Question: I wish to ask if anybody out there knows how to partition an image into 8 different rows and 1 column? I have tried using mat2cell() and using the demo on their wiki as a reference, I tried partitioning the image into 8 rows, however not all image partition rows are displayed.
If you see the image below, 2, 4, 6, 8 is not displayed. I am also not sure why is it of 16 blocks.

Can somebody help me check my code? I am not really used to the MatLab syntax and language. I trying my best to understand now.
My code for splitting the blocks are as follows:
'''
blockSizeR = 50; % Rows in block.
blockSizeC = 512; % Columns in block.
wholeBlockRows = floor(rows / blockSizeR);
blockVectorR = [blockSizeR * ones(1, wholeBlockRows), rem(rows, blockSizeR)];
wholeBlockCols = floor(columns / blockSizeC);
blockVectorC = [blockSizeC * ones(1, wholeBlockCols), rem(columns, blockSizeC)];
if numberOfColorBands > 1
% It's a color image.
ca = mat2cell(rgbImage, blockVectorR, blockVectorC, numberOfColorBands);
else
ca = mat2cell(rgbImage, blockVectorR, blockVectorC);
end
% Now display all the blocks.
plotIndex = 1;
numPlotsR = size(ca, 1);
numPlotsC = size(ca, 2);
for r = 1 : numPlotsR
for c = 1 : numPlotsC
fprintf('plotindex = %d, c=%d, r=%d
', plotIndex, c, r);
% Specify the location for display of the image.
subplot(numPlotsR, 1, plotIndex);
% Extract the numerical array out of the cell
% just for tutorial purposes.
rgbBlock = ca{r,c};
imshow(rgbBlock); % Could call imshow(ca{r,c}) if you wanted to.
[rowsB columnsB numberOfColorBandsB] = size(rgbBlock);
% Make the caption the block number.
caption = sprintf('Block #%d of %d
%d rows by %d columns', ...
plotIndex, numPlotsR*numPlotsC, rowsB, columnsB);
title(caption);
drawnow;
% Increment the subplot to the next location.
plotIndex = plotIndex + 1;
end
end
'''
I am new to MatLab, so is there is a simpler method to do this that I missed out, please do suggest or better still, if there are references that I can refer to. Many thanks (:
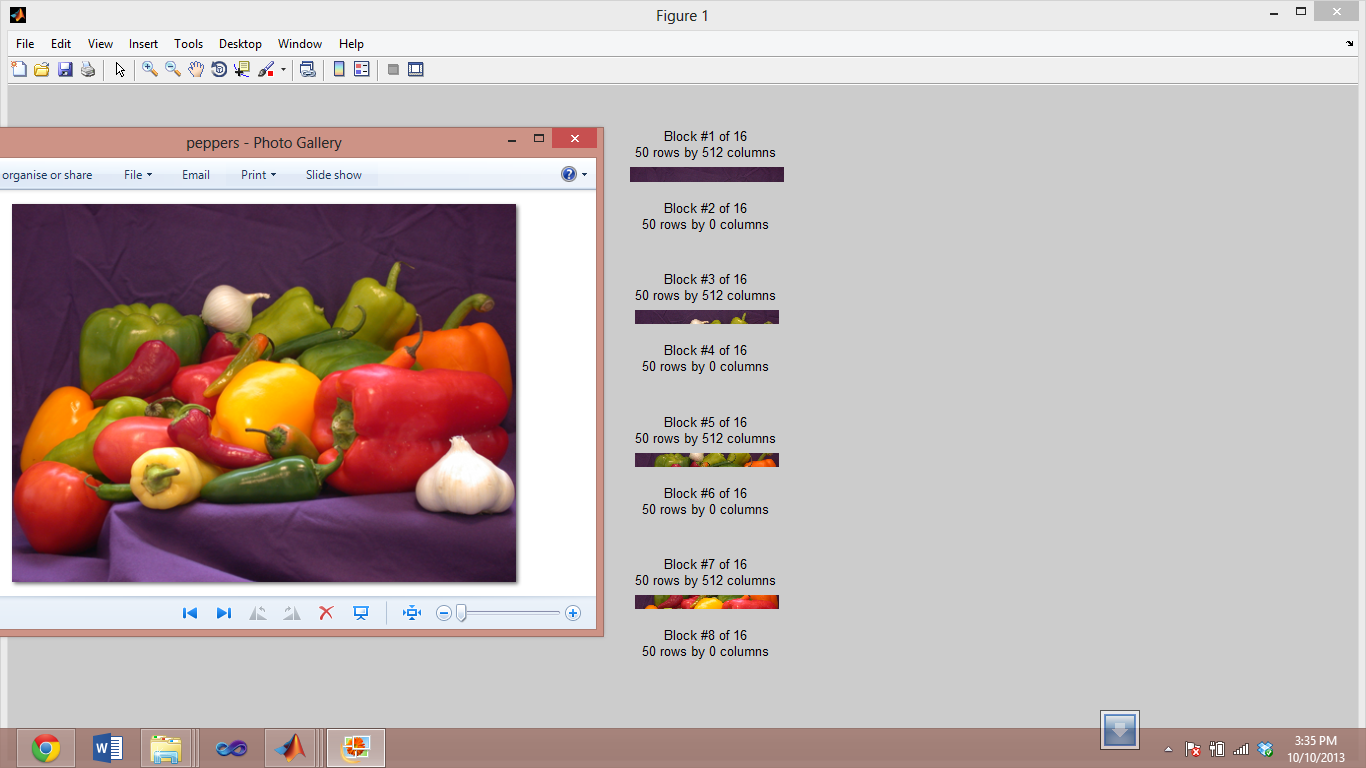
Answer: If you know the dimensions of your matrix, you can do the math to figure out how to divide the number of rows into 4 equal parts:
e.g. If: 'size(rockinsMatrix) == [10 20]' (a 10row x 20column) matrix,
then you could split it into a set of 4 sub-matrices, two with 3 rows, and 2 with 2 columns.
If you want the matrices in a cell array then you can do that at that time.